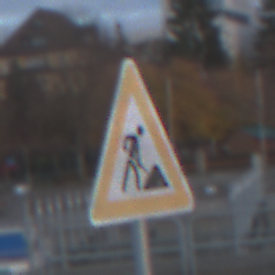
Verkehrszeichen: Arbeitsstelle
Umgebung: Outdoor, Suburban
Tageszeit: SunriseSunset
Wetter: PartlyCloudy
Licht: Natural
Jahreszeit: NotSpecified
Kontrast: LowContrast